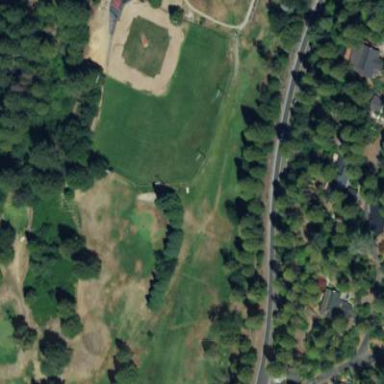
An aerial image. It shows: Grassy pitch used for baseball or softball.